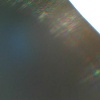
Label: sunburn